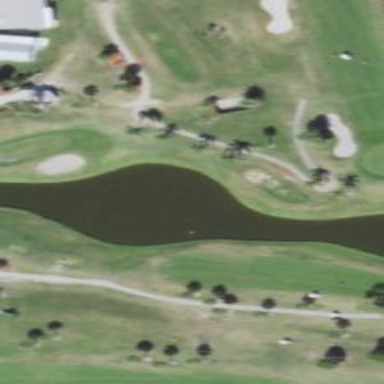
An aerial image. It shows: Water hazard on golf course.